Question: I want to learn Java EE Spring framwork. So, I downloaded Spring Tool Suite from their site, and I followed this "Hello World" example: <URL>
As you can see, he is importing some .jar files, and I also import them but I dont have antlr-runtime-3.0.1 and commons-logging-1.1.1, or at least I cant find them.
So when I run try to run application, I dont know how to run application, because I have just 2 options: AspectJ/Java and Java application.
Of course, when I try to run app, I get error.
You can take look at screenshoot.

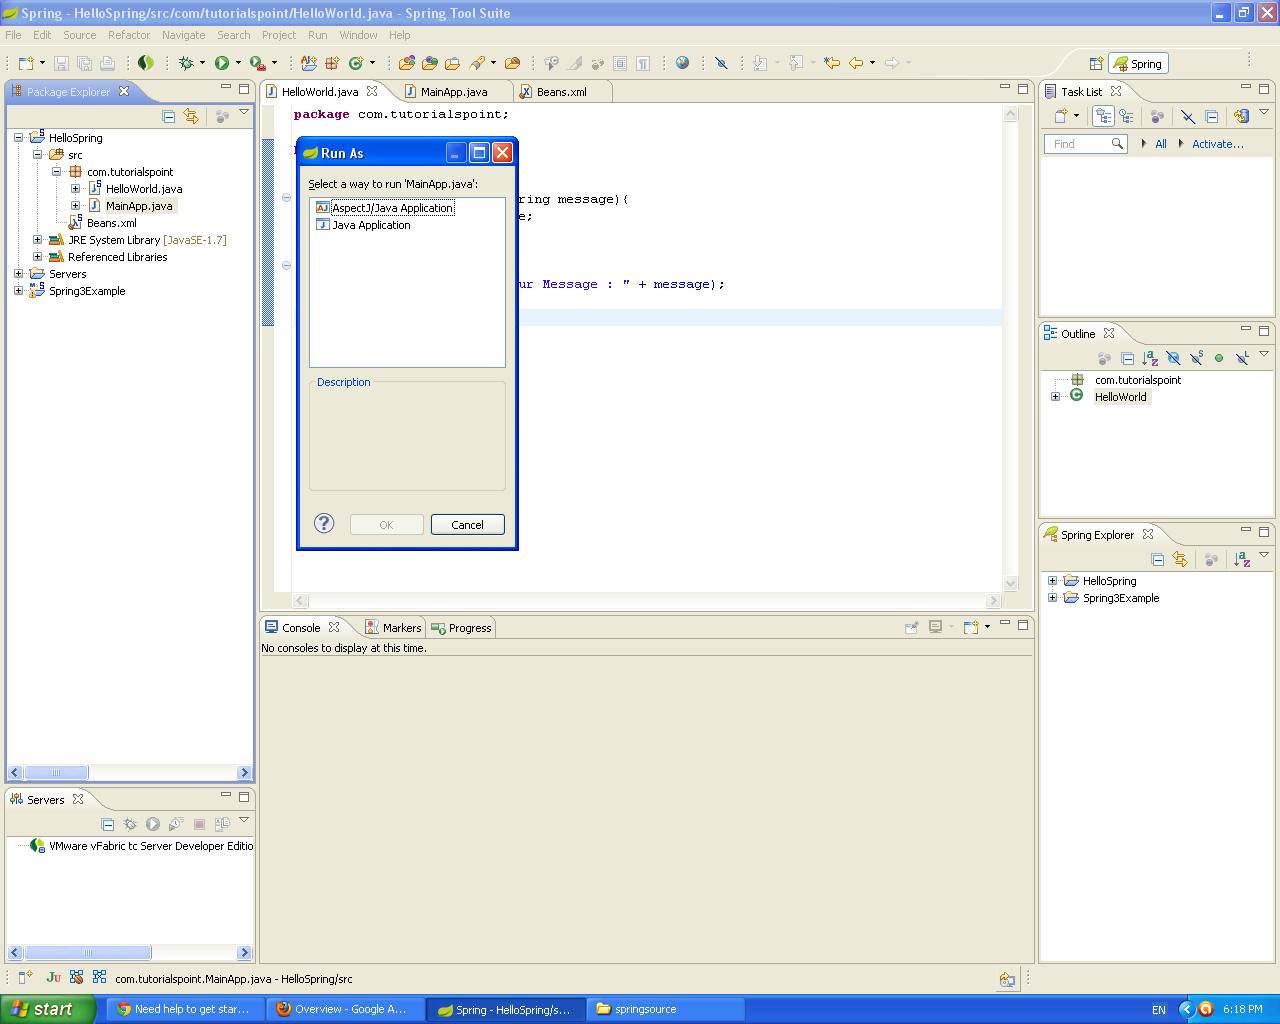
Answer: Here is a good place to go look for jars:
<URL>
Notice this page has several versions of antlr. If you click the link to 3.0.1, you can download the jar.
There is probably a website for antlr that has the jars but it might not have old ones where they are easy to find.
Similarly for commons-logging, there is an Apache site for it. But you can find it by searching at <URL> though you may have to poke around to find it.
For your second question, run as a Java application. The tutorial has a class MainApp that contains a 'main()' method. You use 'MainApp' as the starting class and it will begin running the 'main()' method's code.
This is standard Java behavior. You might want to run through some simple Java tutorials to learn how plain old Java works and then add Spring Framework when you are a bit more proficient.